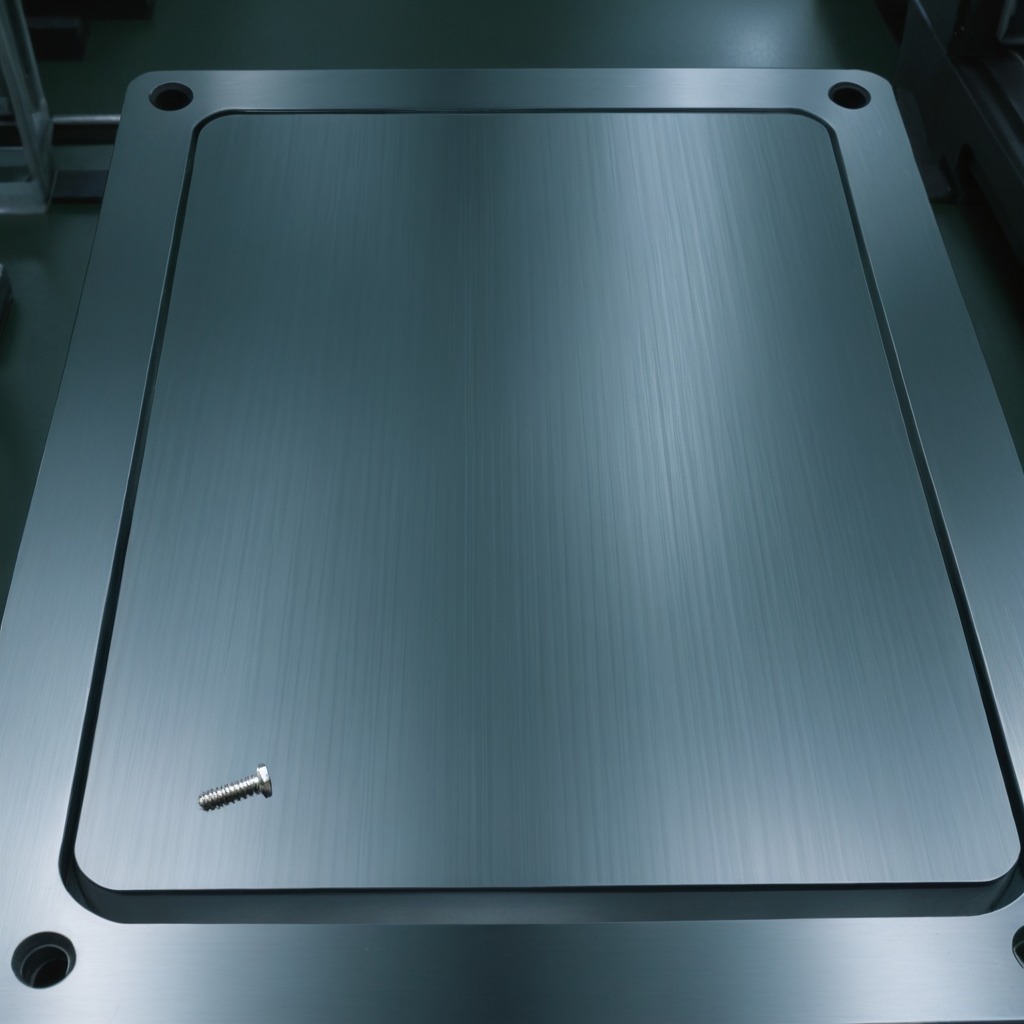
A metal screw is lying on the metal table in a machine shop under fluorescent lights.